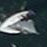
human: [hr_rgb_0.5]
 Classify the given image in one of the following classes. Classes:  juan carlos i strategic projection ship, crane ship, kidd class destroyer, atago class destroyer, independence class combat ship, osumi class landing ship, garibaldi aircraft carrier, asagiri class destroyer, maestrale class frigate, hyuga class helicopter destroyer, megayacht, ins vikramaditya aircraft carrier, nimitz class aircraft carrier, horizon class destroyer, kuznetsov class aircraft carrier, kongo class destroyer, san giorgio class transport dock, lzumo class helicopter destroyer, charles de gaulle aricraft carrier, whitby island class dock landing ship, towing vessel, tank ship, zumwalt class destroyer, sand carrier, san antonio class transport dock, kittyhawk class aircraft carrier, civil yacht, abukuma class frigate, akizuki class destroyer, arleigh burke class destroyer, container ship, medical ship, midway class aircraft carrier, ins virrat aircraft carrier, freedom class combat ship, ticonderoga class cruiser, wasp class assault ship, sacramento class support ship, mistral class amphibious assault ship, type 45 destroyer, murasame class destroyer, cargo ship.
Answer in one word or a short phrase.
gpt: Civil yacht